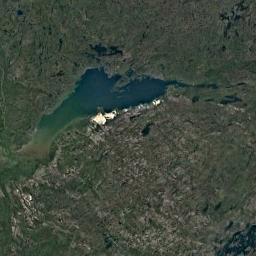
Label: lake